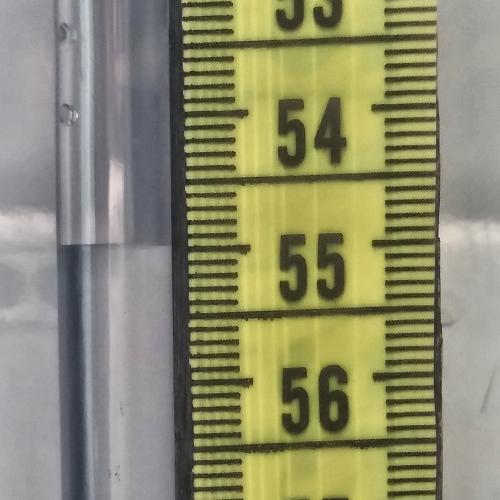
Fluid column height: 55.0 cm